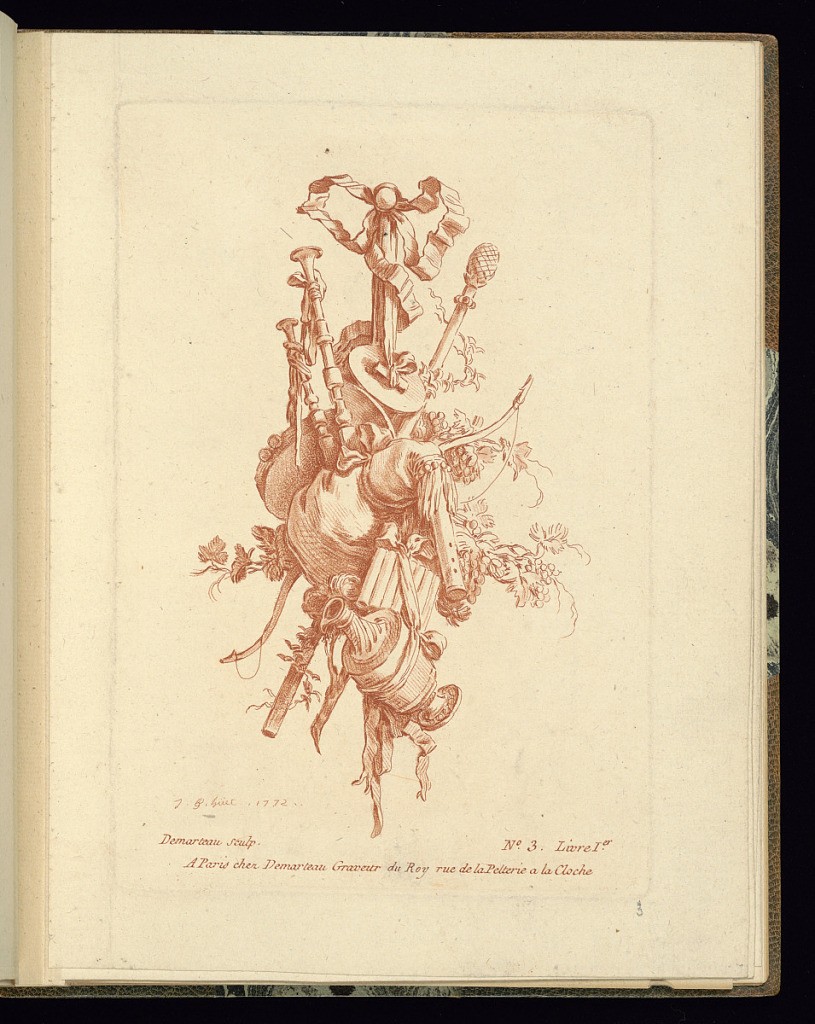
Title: Trophy Design
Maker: Jean-Baptiste Huet, French, 1745 – 1811
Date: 1772
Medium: Crayon manner etching in red ink on laid paper
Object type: Print
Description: Third plate from a series of four ornament prints of designs for trophies. Hanging from tied ribbons - foliate branches with grapes and vine leaves, musical instruments including a bagpipe, tambourine, and pipes and a vase or jug. The plate is numbered, dated, and signed.